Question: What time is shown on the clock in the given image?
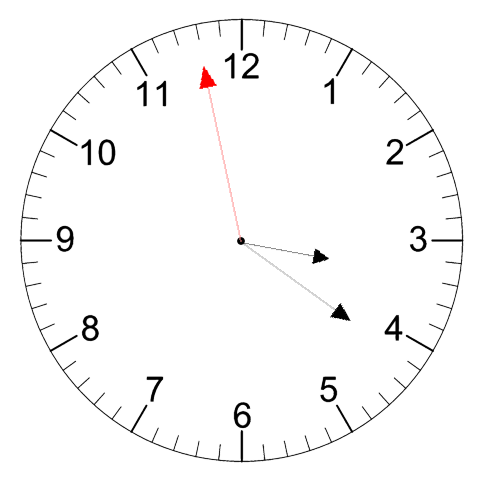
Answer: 03:20:58